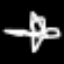
Label: airplane